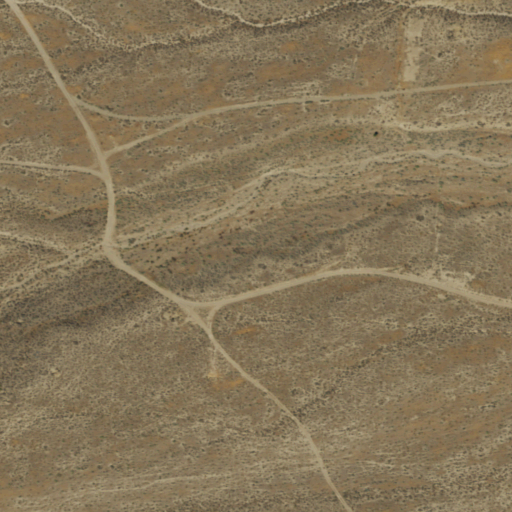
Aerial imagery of valley in Nevada named South American Canyon containing shrub and grassland